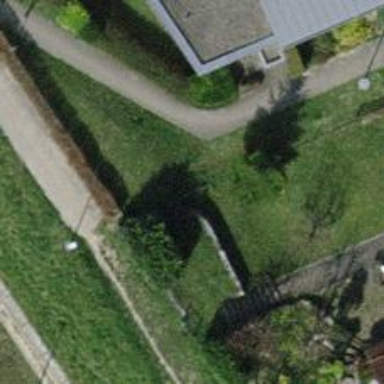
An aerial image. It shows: Fence.